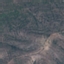
Land use / land cover: HerbaceousVegetation